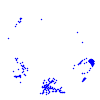
Particle: proton